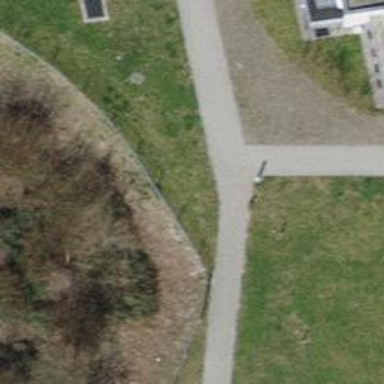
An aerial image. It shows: Path made of paving stones.